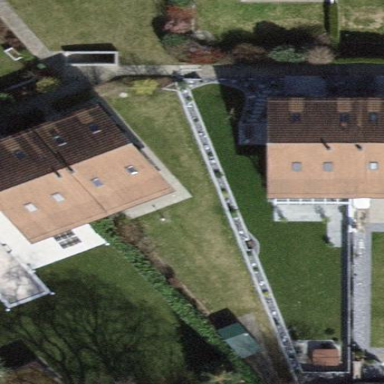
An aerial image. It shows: Gabled roofed house.